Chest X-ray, AP view. Patient: 67 years old, sex F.
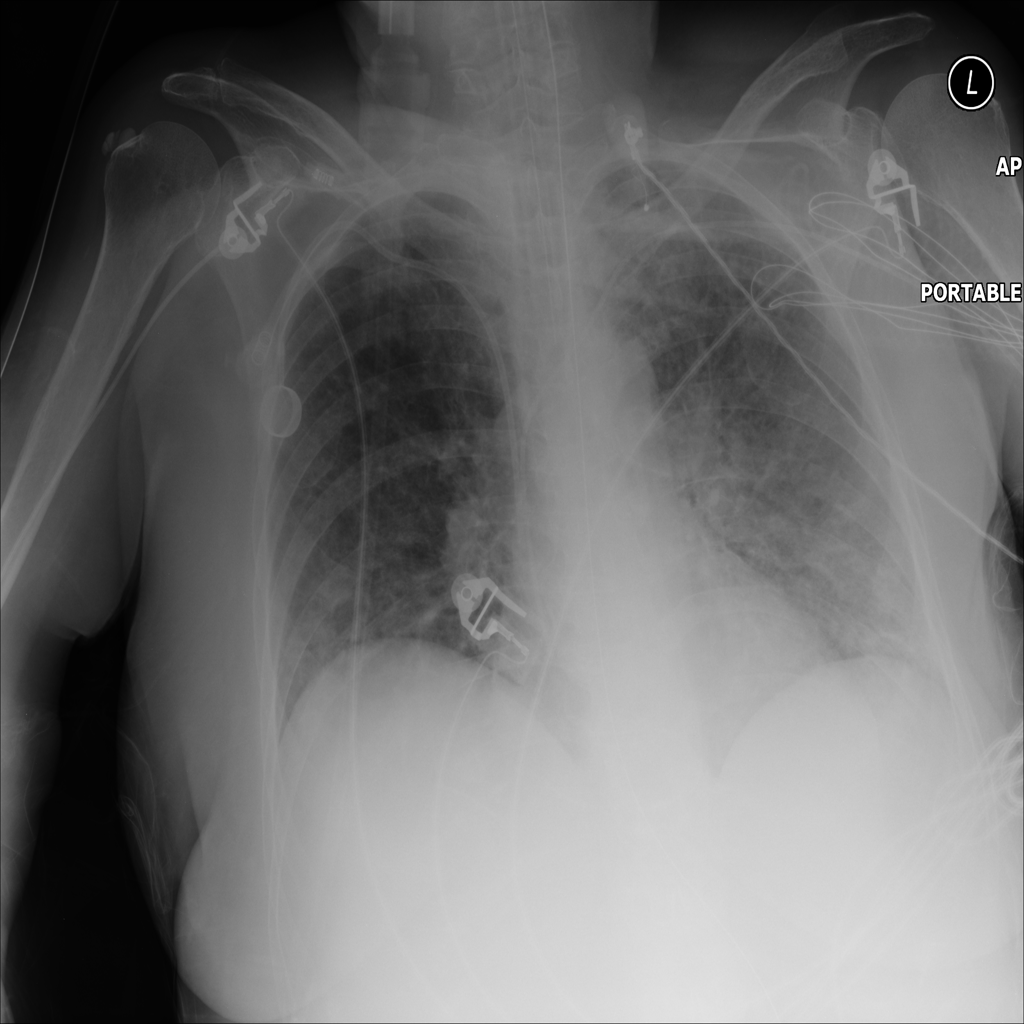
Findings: No Finding